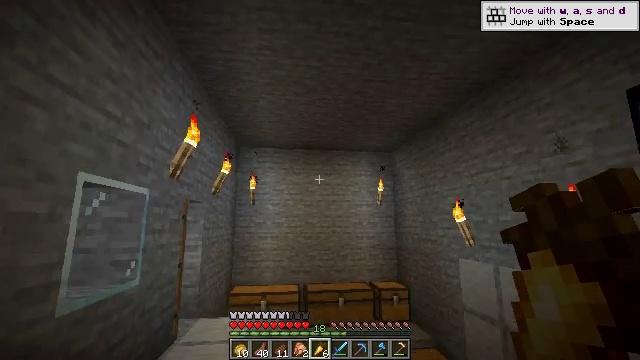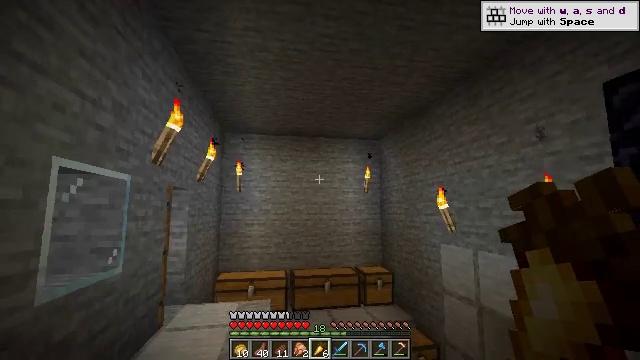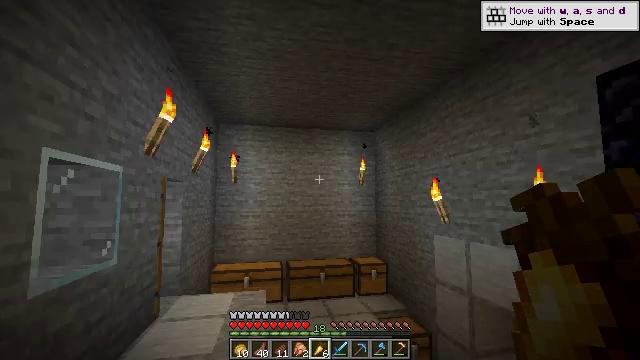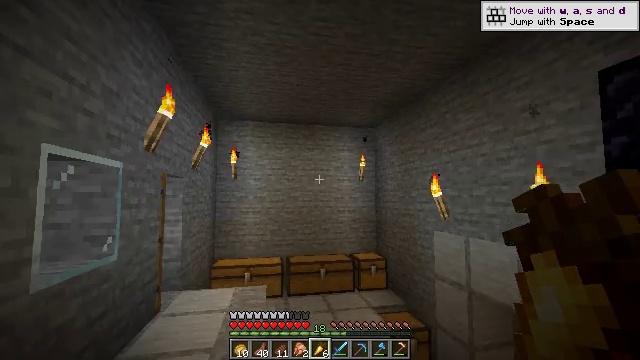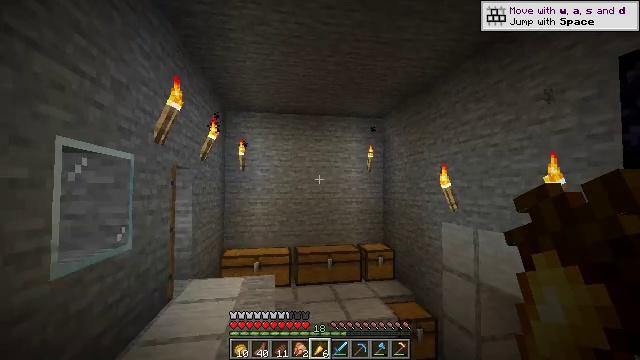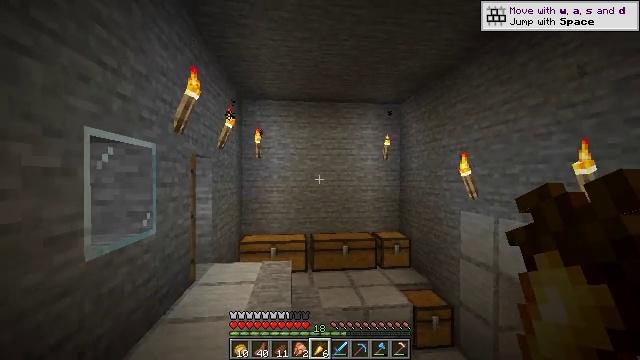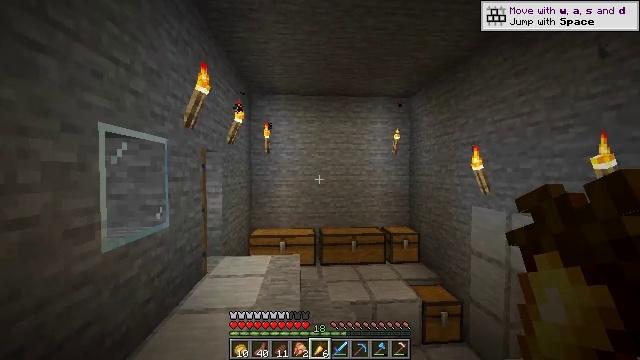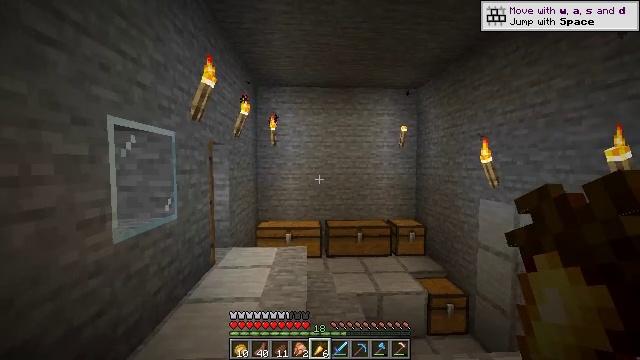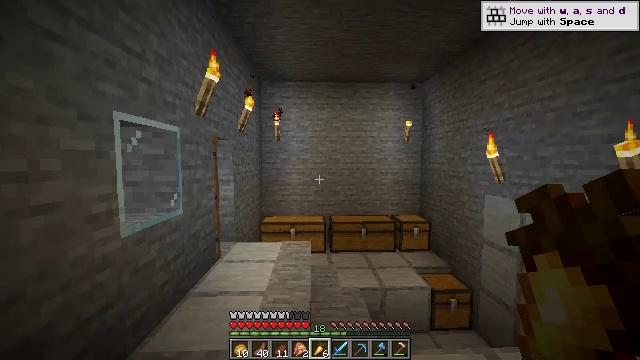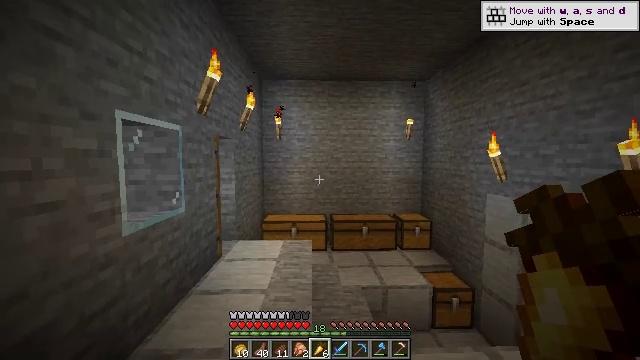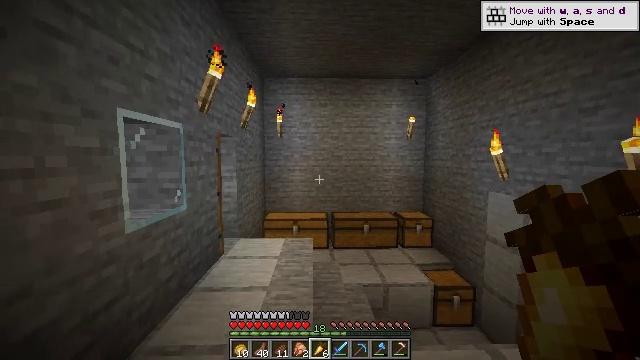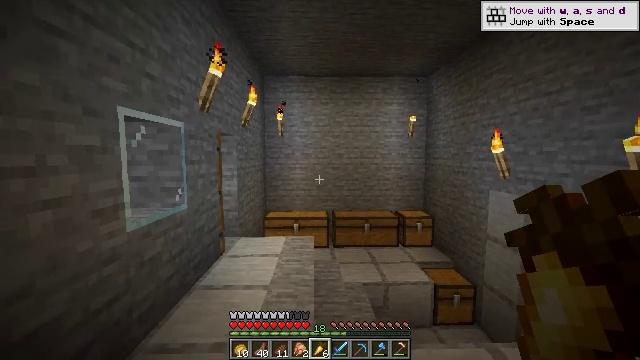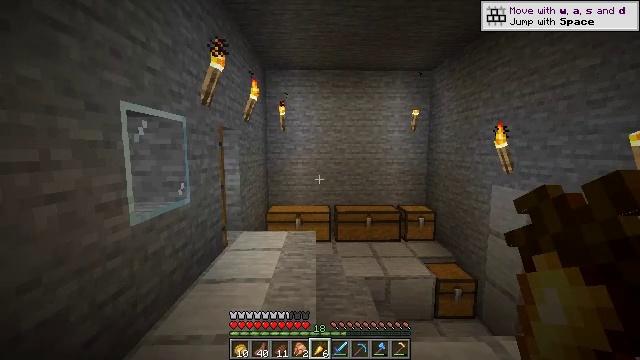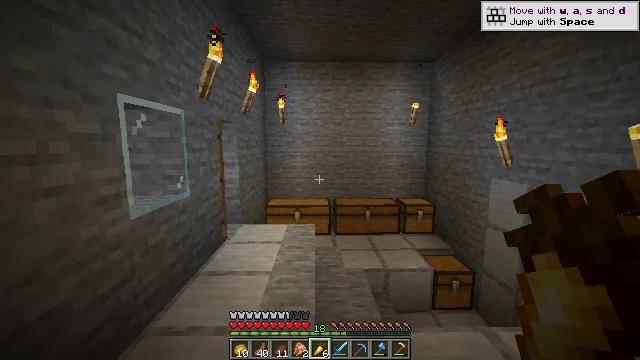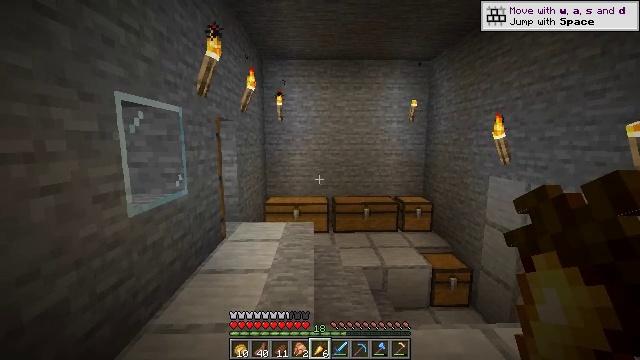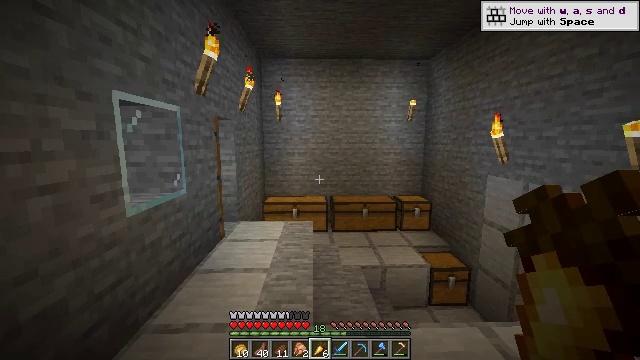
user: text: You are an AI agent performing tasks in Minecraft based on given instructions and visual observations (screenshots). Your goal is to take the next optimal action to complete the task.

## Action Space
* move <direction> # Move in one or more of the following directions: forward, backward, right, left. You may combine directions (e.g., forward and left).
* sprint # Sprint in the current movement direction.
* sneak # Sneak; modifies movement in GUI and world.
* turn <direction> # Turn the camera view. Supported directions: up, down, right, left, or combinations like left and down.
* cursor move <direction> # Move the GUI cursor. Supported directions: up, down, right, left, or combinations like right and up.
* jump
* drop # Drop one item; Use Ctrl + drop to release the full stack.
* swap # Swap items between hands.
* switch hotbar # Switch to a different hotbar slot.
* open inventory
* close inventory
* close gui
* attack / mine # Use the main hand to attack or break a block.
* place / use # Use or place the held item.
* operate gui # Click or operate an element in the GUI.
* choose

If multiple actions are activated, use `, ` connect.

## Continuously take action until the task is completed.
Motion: motion action
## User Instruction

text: Put iron, stick, and plank in the crafting grid to craft a tripwire hook.
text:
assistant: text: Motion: turn right and down
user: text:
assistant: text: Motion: turn right and down
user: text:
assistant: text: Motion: no_op
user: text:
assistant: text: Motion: turn left and down
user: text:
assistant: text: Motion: turn left and down
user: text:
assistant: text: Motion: turn left and down
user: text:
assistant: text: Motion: turn left and down
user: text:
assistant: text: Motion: turn down
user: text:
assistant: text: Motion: no_op
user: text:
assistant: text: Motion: no_op
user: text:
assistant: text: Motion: no_op
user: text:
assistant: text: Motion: turn down
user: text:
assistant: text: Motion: turn down
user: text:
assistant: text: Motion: no_op
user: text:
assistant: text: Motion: no_op
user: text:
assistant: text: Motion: no_op
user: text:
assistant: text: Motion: no_op
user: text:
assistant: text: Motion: no_op
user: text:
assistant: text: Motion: no_op
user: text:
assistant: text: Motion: no_op
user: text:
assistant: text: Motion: no_op
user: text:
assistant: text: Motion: no_op
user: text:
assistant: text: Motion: no_op
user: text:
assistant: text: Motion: no_op
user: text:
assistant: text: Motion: no_op
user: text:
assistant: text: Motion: no_op
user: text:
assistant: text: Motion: no_op
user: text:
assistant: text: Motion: no_op
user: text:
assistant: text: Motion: no_op
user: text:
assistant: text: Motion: no_op